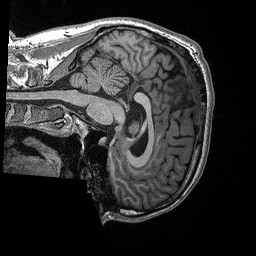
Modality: T1w
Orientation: sagittal
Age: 28
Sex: male
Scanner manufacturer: siemens
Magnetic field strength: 3 T
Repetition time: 2.3 s
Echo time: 0.00298 s